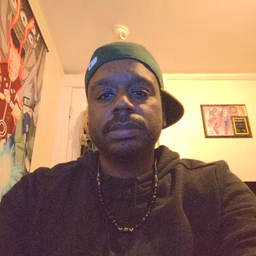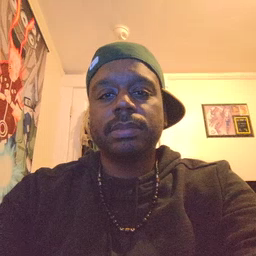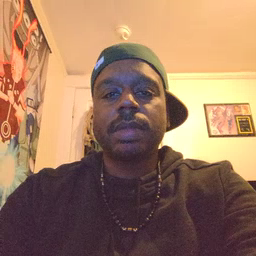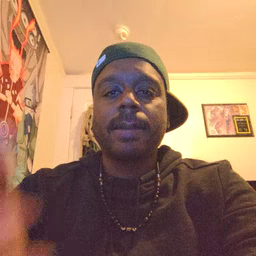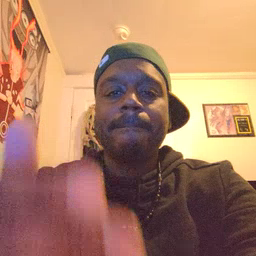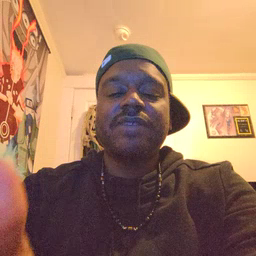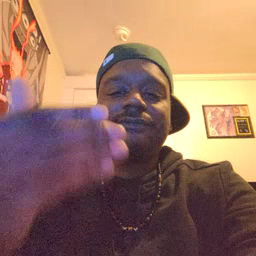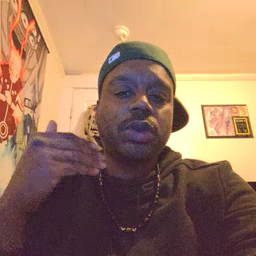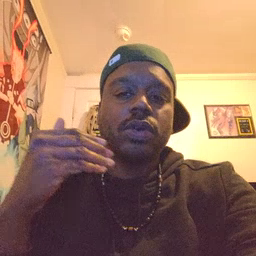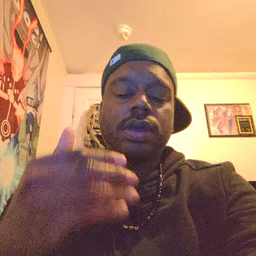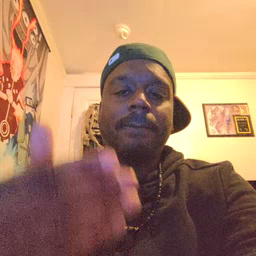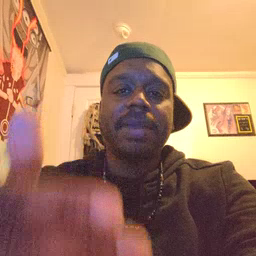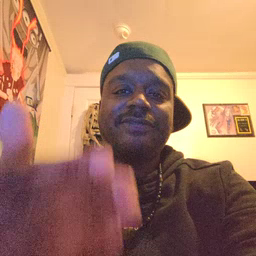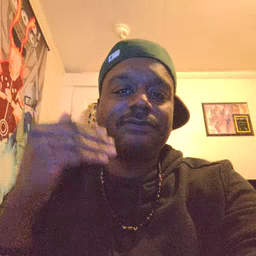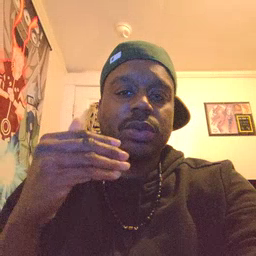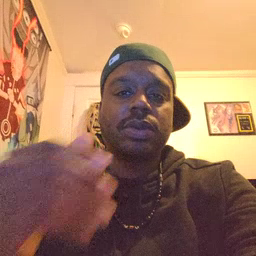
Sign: before